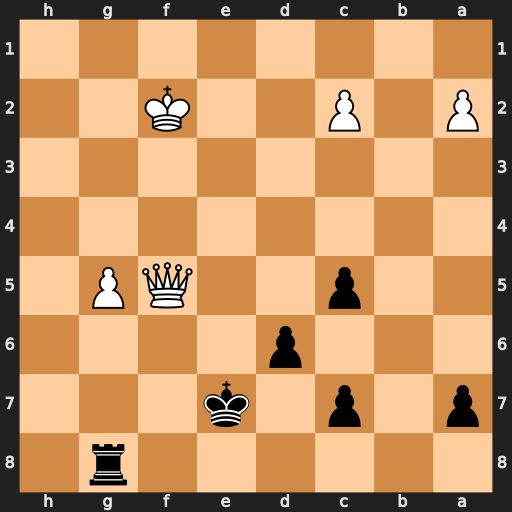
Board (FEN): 6r1/p1p1k3/3p4/2p2QP1/8/8/P1P2K2/8
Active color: b
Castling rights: -
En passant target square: -
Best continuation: Rf8 Qxf8+ Kxf8